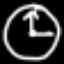
Label: clock